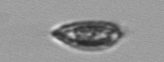
Label: Prorocentrum_triestinum